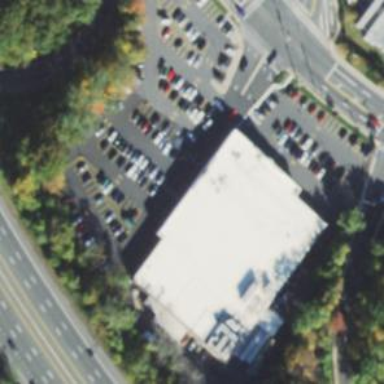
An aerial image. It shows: Supermarket.